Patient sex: M
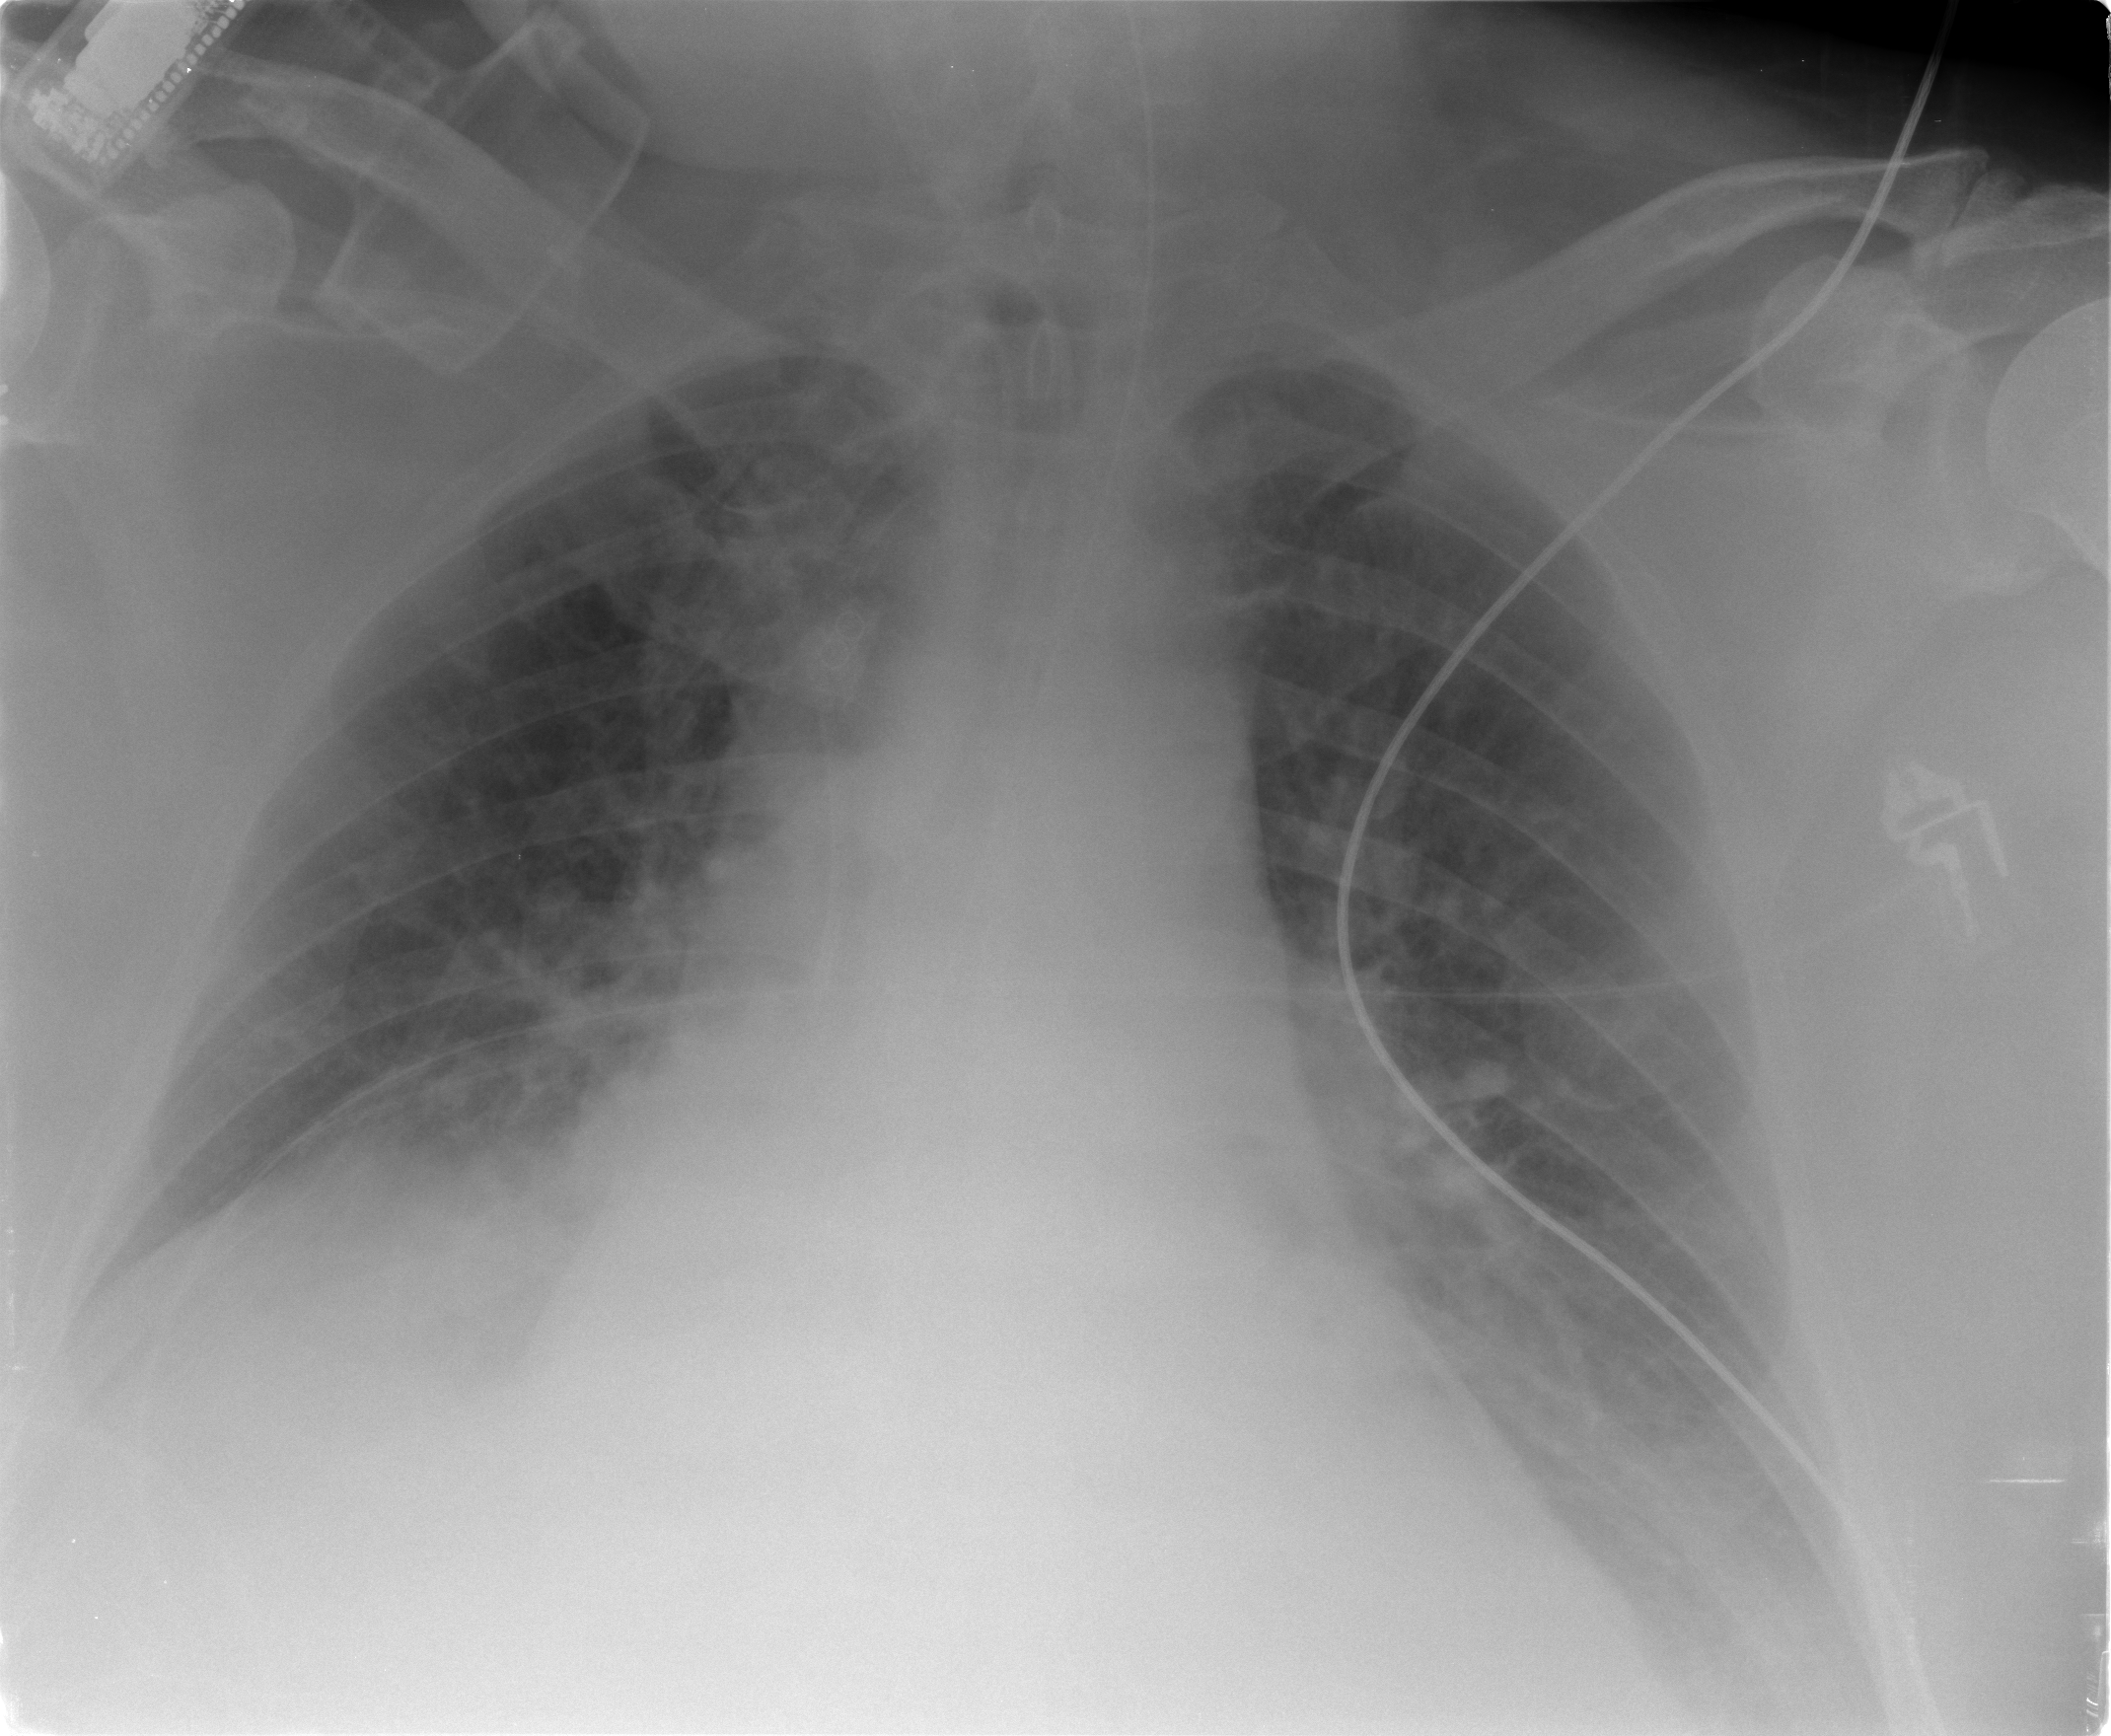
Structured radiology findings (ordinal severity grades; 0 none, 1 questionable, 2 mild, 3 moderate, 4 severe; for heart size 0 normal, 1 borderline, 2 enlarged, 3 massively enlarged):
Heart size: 2
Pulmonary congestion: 2
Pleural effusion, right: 2
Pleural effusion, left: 2
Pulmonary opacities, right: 2
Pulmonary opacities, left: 0
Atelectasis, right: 2
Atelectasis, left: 2